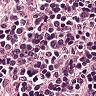
Metastatic tissue present: no